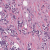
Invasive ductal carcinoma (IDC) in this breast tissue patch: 1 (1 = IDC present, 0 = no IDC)